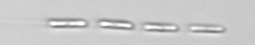
Label: Skeletonema